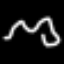
Label: squiggle